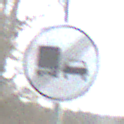
Verkehrszeichen: EndeUeberholverbotKraftfahrzeuge
Umgebung: Outdoor, Nature
Tageszeit: MorningAfternoon
Wetter: PartlyCloudy
Licht: Natural
Jahreszeit: NotSpecified
Kontrast: HighContrast